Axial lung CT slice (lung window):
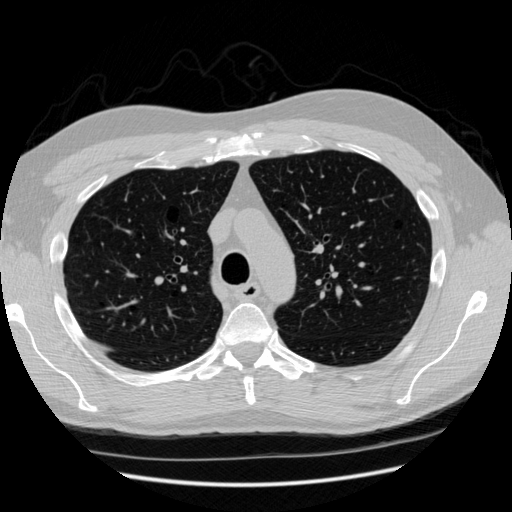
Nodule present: no